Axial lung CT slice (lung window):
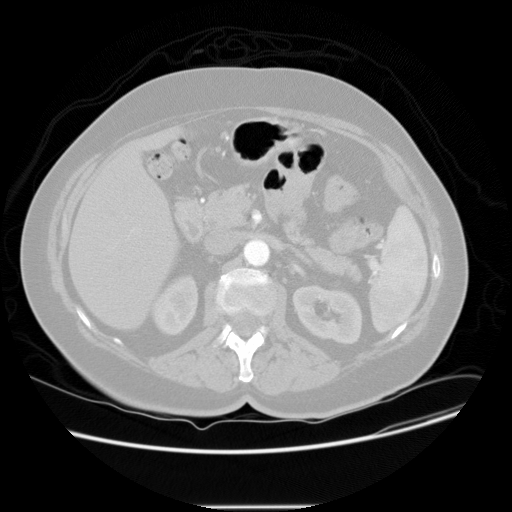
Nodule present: no